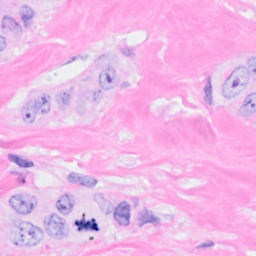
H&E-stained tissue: Breast